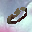
Label: 0